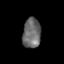
Tissue: skin
Cell type: Others
Senescence score: 0.6881
Nuclear area (px): 533
Mean DAPI intensity: 105.182